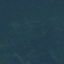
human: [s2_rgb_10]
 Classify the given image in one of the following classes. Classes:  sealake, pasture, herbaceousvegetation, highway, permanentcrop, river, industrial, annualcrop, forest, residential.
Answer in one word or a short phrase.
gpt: Forest